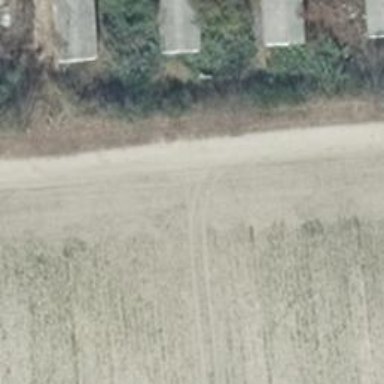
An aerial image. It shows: Sandy driveway.